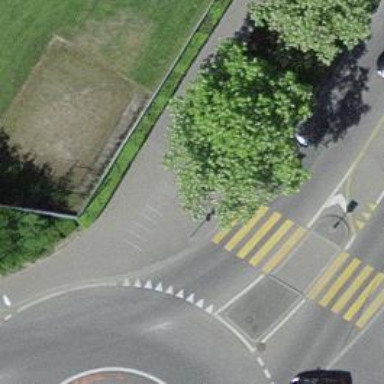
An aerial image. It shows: Kerb barrier.